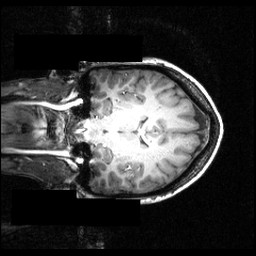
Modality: T1w
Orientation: coronal
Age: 21
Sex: female
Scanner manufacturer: siemens
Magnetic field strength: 3.951 T
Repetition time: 1.5 s
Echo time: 0.00335 s